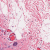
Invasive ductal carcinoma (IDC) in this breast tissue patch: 1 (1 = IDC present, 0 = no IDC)